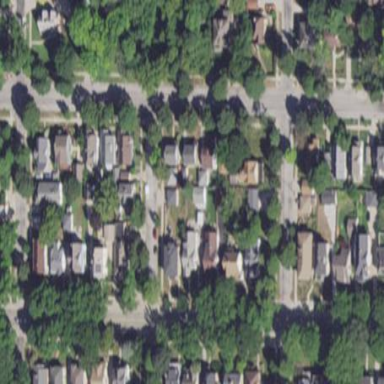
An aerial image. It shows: Sidewalk.